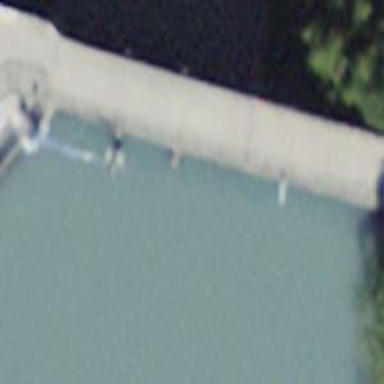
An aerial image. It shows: Dam across waterway.